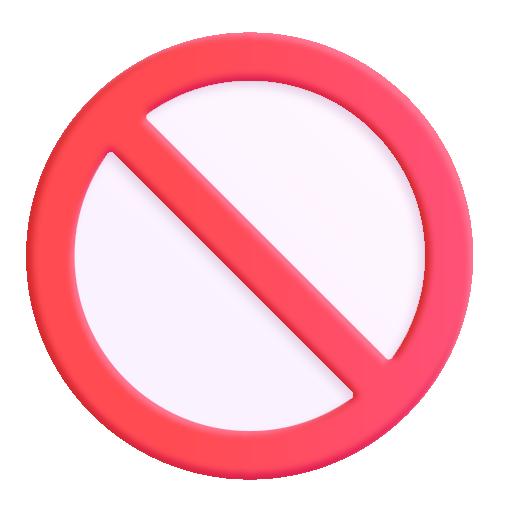
prohibited color